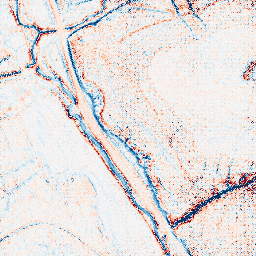
Category: edge_preserving
Decomposition family: anisotropic_diffusion
Decomposition parameters: iterations: 20
kappa: 30
gamma: 0.1
Upsampling method: regularized
Upsampling parameters: scale: 4
lambda_reg: 0.1
Upsampling scale: 4